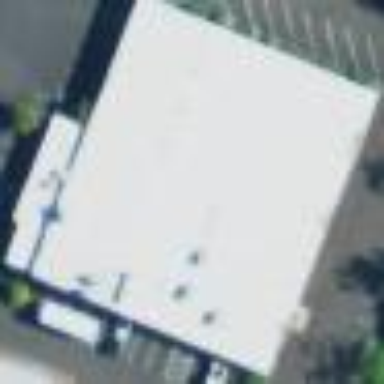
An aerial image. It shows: Building with bowling alley inside.